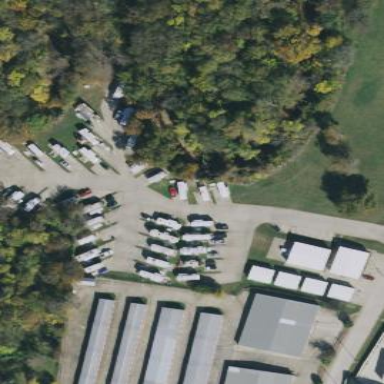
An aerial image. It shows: Caravan site for tourism.